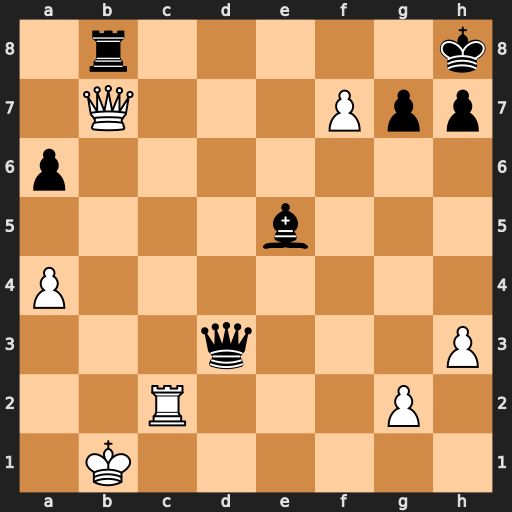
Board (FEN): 1r5k/1Q3Ppp/p7/4b3/P7/3q3P/2R3P1/1K6
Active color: w
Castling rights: -
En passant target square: -
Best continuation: Qxb8+ Bxb8 f8=Q#